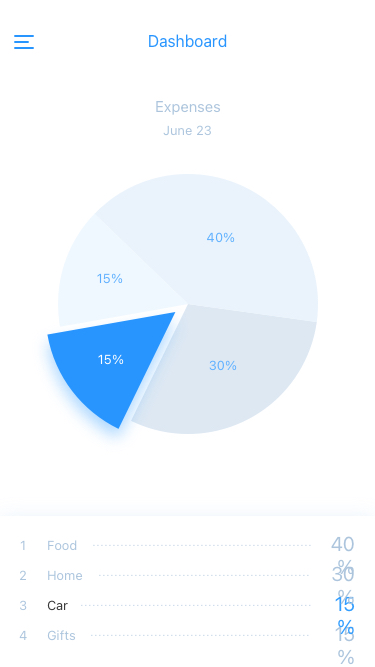
Text in this UI design:
Gifts
4
15%
Car
3
15%
Home
2
30%
Food
1
40%
15%
15%
40%
30%
June 23
Expenses
Dashboard